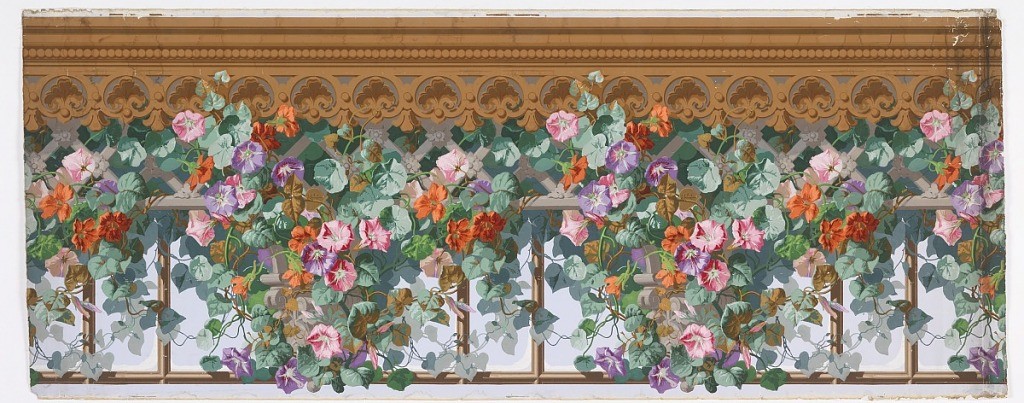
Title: Jardin d'Hiver
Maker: Jules Desfossé, French, active 1851 - 1863
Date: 1853
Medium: Block-printed paper
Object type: Frieze
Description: Same design as 1955-12-8 except for ground below trellis which has a series of framed window panes or mullions against pale blue field, on white ground.